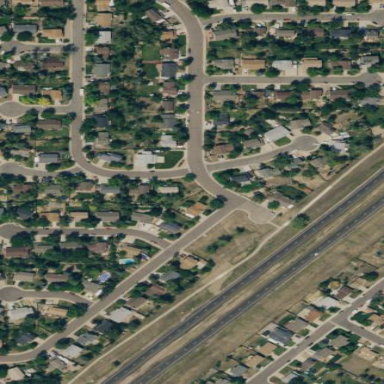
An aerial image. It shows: Single-family residential area.